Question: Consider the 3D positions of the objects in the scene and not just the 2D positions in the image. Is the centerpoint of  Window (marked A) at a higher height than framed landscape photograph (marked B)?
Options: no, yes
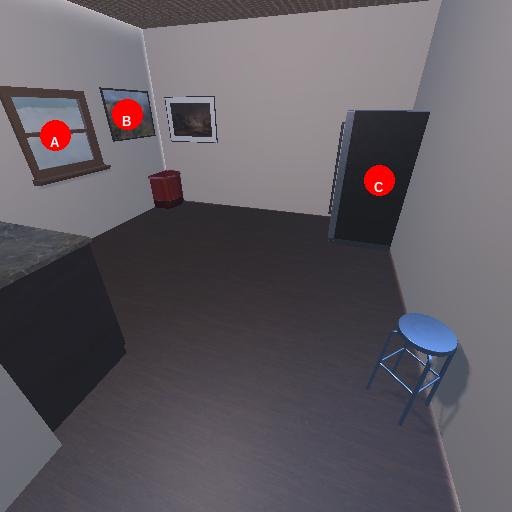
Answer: no